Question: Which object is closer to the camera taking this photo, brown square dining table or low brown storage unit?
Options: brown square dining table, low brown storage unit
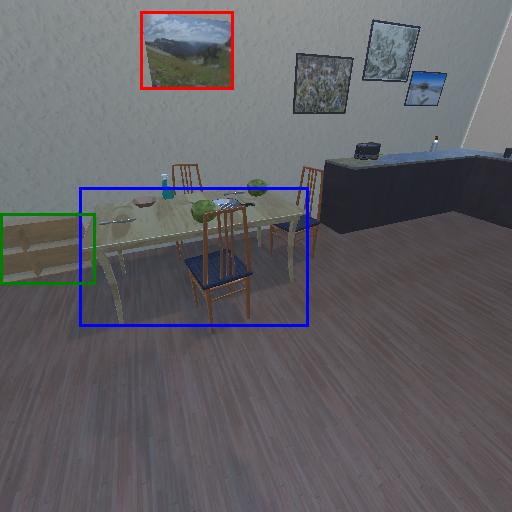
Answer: brown square dining table